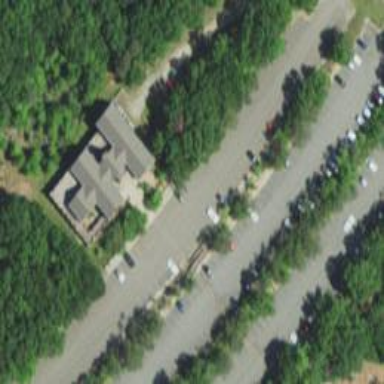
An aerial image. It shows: Footway along the road.